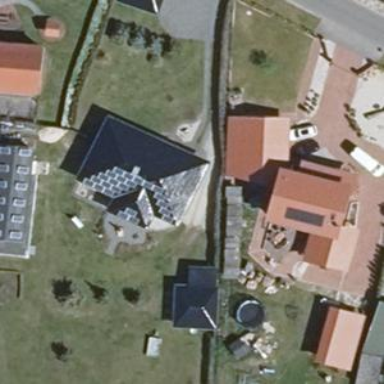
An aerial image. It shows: House with multiple parts.